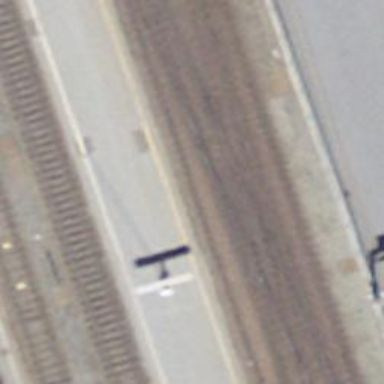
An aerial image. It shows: Railway crossing.